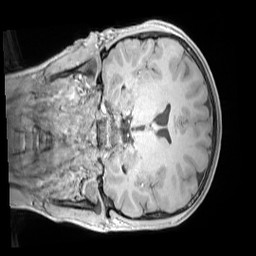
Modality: MP2RAGE
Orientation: coronal
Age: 10
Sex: male
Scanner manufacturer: siemens
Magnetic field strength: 3 T
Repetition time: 4 s
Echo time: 0.00303 s